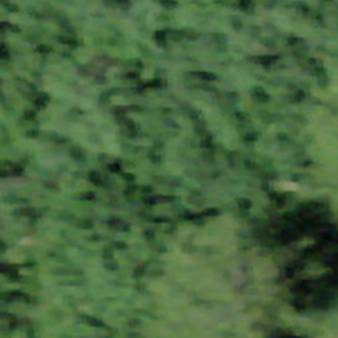
Label: other